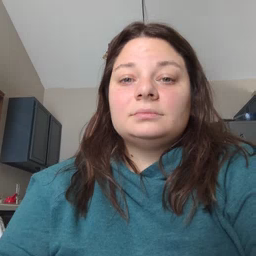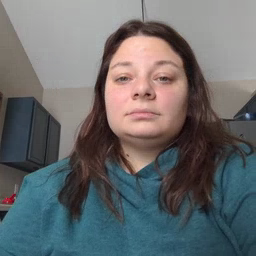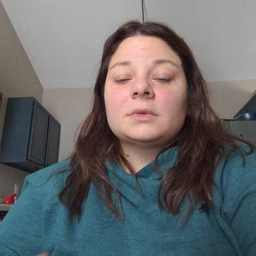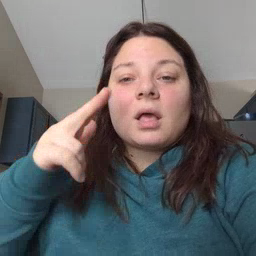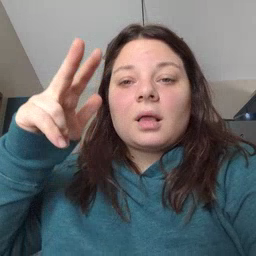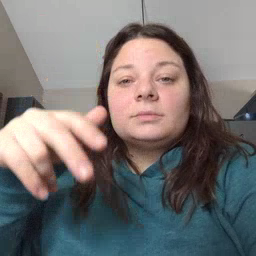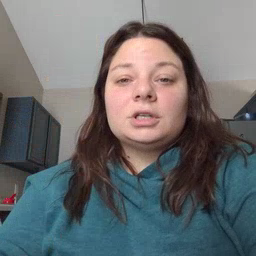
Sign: helicopter